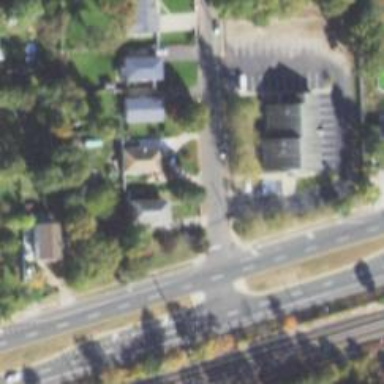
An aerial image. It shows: Unmarked road crossing.